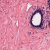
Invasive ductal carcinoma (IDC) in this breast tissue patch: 0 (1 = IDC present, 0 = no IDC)